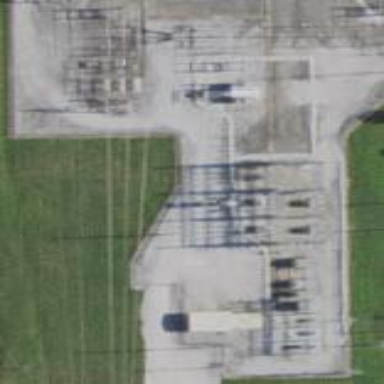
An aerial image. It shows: Outdoor power substation enclosed by fence. The substation operates at the transmission level.